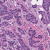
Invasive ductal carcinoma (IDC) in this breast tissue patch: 1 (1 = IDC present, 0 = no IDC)